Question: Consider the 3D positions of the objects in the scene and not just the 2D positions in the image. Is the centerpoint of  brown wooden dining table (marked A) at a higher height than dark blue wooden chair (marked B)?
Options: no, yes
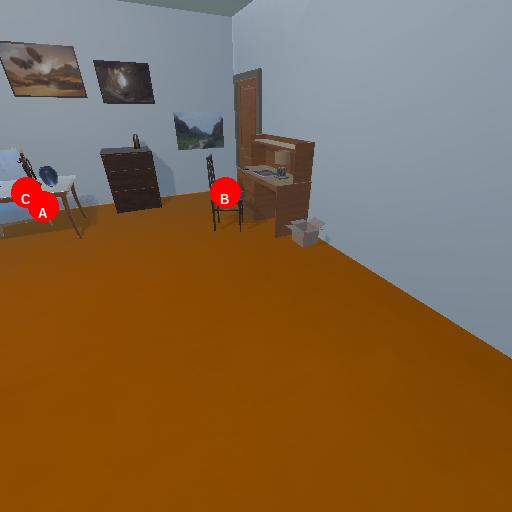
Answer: no